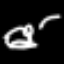
Label: frog